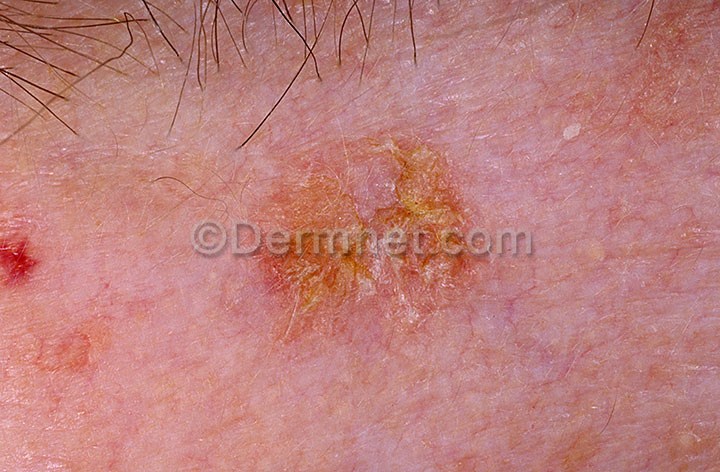
Disease: Actinic Keratosis Basal Cell Carcinoma and other Malignant Lesions